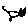
Label: cat